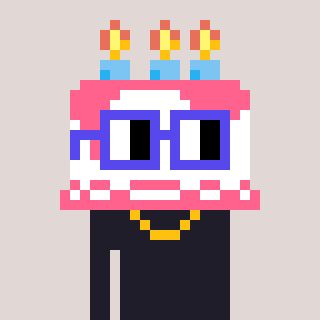
a pixel art character with square blue glasses, a cake-shaped head and a grayscale-colored body on a warm background